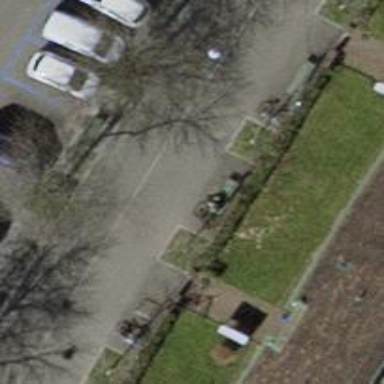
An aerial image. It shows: Bicycle parking area with stands.